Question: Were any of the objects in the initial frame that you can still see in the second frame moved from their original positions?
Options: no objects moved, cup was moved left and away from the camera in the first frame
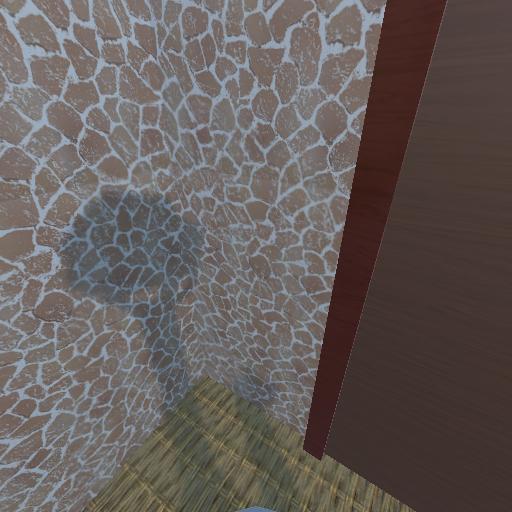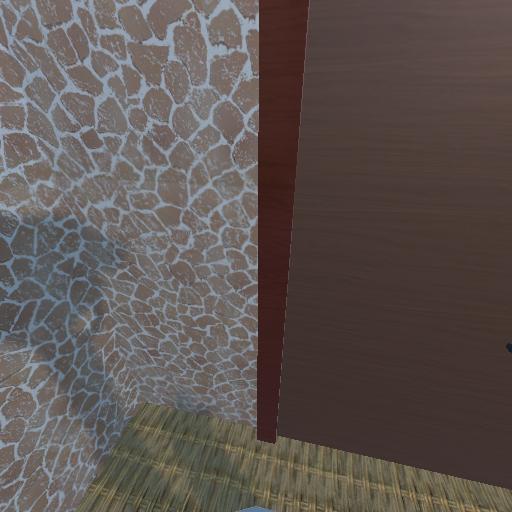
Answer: no objects moved